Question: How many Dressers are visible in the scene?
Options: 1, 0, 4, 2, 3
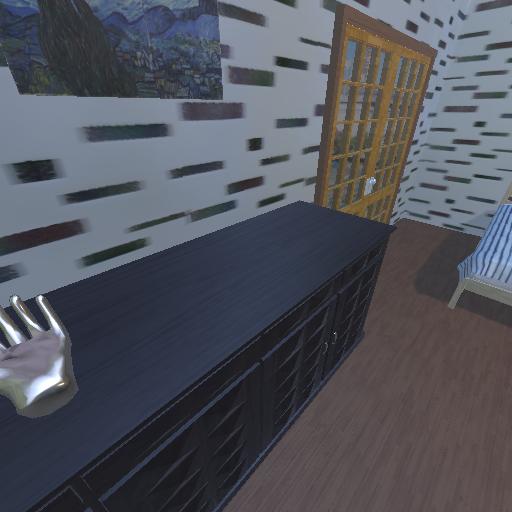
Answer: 1